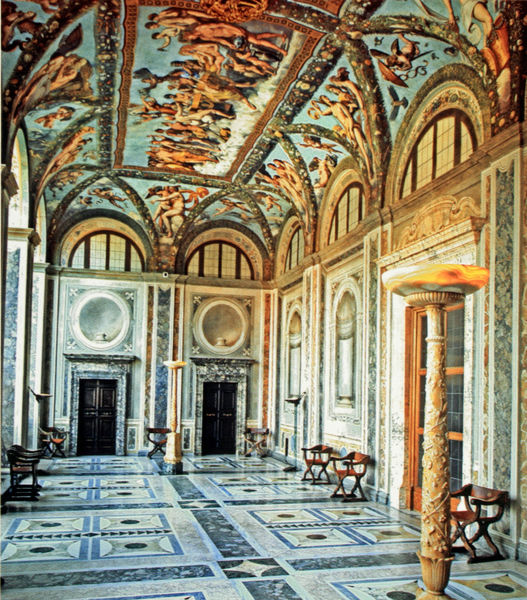
Titel: Loggia des Cupido und der Psyche
Künstler: Raffael
Standort: Rom
Institution: Villa Farnesina
Schlagwörter: blau, gemälde, himmel, weiß, gelb, grün, braun, fenster, grau, lampe, licht, marmor, raum, schwarz, stuhl, stühle, säule, tür, rot, schloss, malerei, muster, ornament, wand, barock, stein, bildnis, kirche, boden, gold, sessel, decke, innen, renaissance, rokoko, kreis, engel, sitze, bogen, türen, fußboden, bank, saal, ornamente, stuck, innenansicht, halle, foto, bögen, wände, bad, loggia, gewölbe, medaillon, palast, stern, fliesen, kreise, mosaik, bänke, rom, girlanden, bankett, götter, fresken, deckengemälde, fresko, zierde, prunk, psyche, kandelaber, feston, festons, neogotik, medaillons, raffael, freske, deckenfresko, lünetten, deckenbild, raphael, feuerschale, cosmatenarbeit, palazzo farnese, farnesia, festmal, loggia di psiche, trumphzug des baccus